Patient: sex F, age 31
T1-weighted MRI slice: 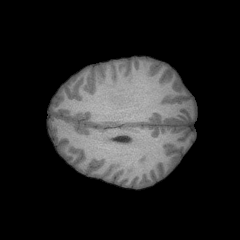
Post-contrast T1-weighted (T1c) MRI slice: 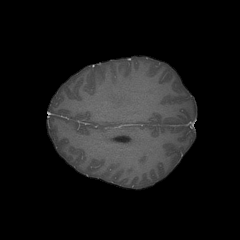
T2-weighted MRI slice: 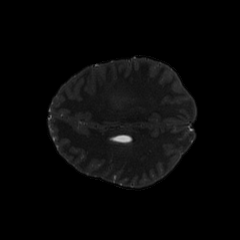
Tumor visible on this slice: no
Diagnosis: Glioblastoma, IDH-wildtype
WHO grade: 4